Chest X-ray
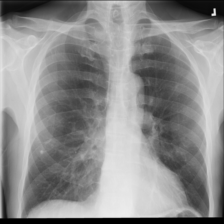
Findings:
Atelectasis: negative
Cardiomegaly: negative
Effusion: negative
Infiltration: negative
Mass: negative
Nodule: negative
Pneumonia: negative
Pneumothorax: negative
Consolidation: negative
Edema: negative
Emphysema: negative
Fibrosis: negative
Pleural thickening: negative
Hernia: negative